Question: As we know, local variables is located on stack. However, what is their order? Are they arranged as the order of their declaration? This means that the first declared variable is arrange on the higher address of stack (stack grows to lower address) ? As an example:
'''
void foo(){
int iArray[4];
int iVar;
}
'''
On stack, the local variable-- 'iArray' and 'iVar' are arranged as followed?

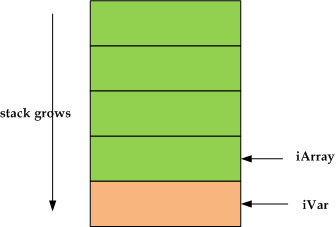
Answer: The simplest implementations make it very easy to predict where various variables will end up on the stack. However, those implementations also allow certain security problems (mainly, overflowing a buffer predicting what the extra data will overwrite, allowing the injection of shellcode).
Since the layout of the stack is implementation defined in most stack-based languages (technically, many such languages don't the use of a stack, but instead have semantics that are easy to implement with a stack), compiler writers have gone to great lengths to <URL>.